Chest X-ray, AP view. Patient: 12 years old, sex F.
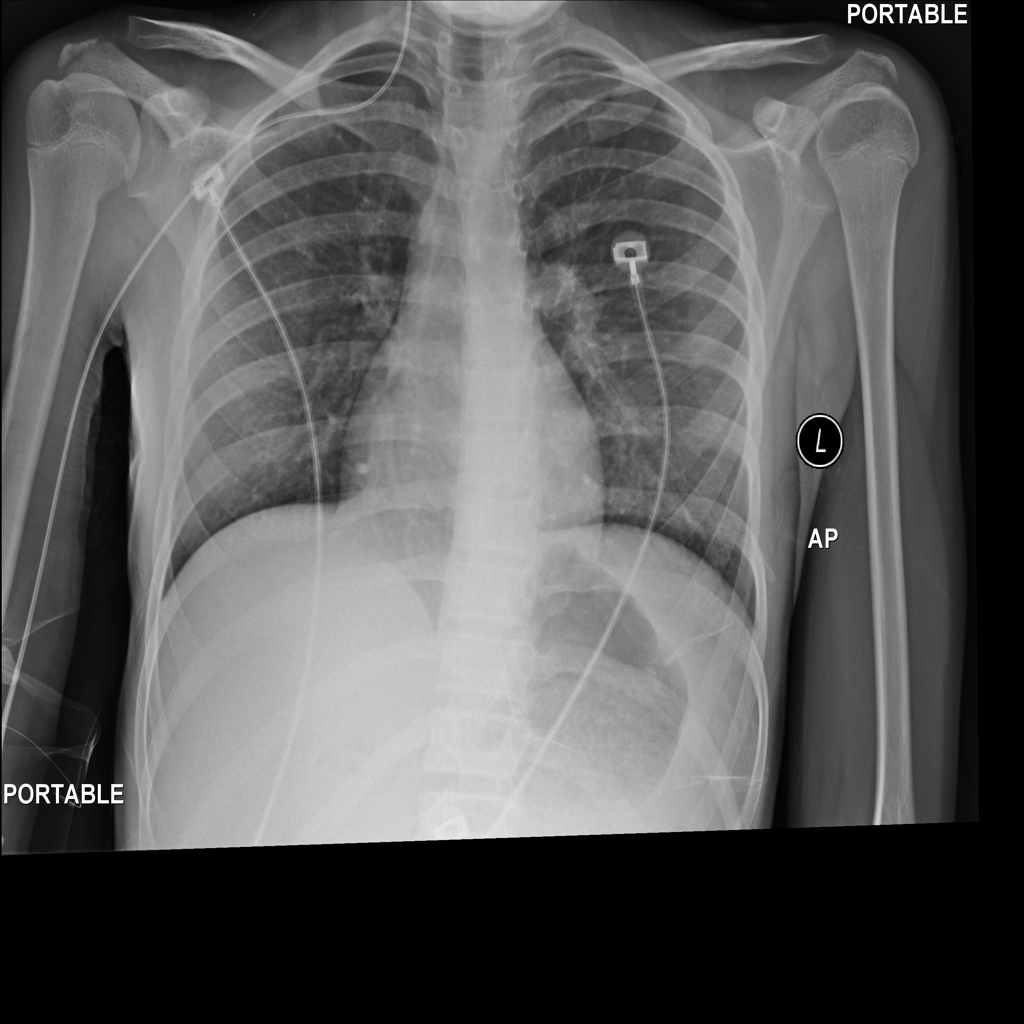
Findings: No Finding